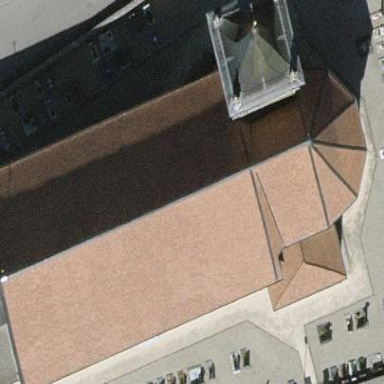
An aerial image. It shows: Church which is place of worship.